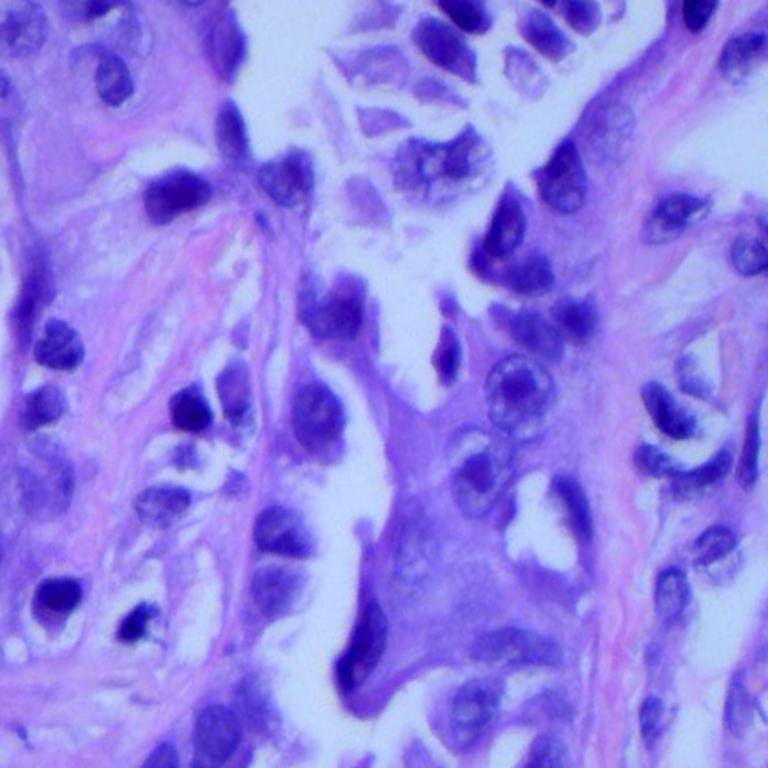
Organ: lung
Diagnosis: adenocarcinomas